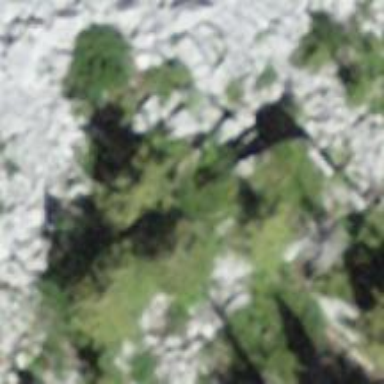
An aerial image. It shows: Needle-leaved tree in natural setting.